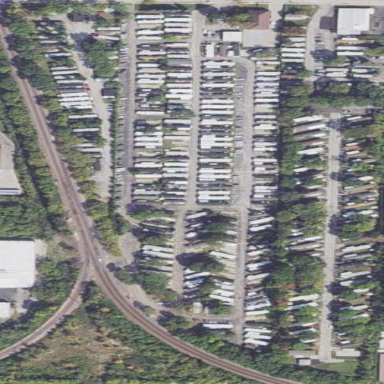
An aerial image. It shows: Residential area known as trailer park.